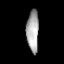
Tissue: lung
Cell type: Fibroblasts
Senescence score: 0.6927
Nuclear area (px): 502
Mean DAPI intensity: 166.97